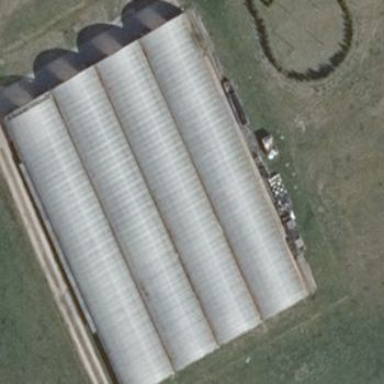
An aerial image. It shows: Greenhouse.